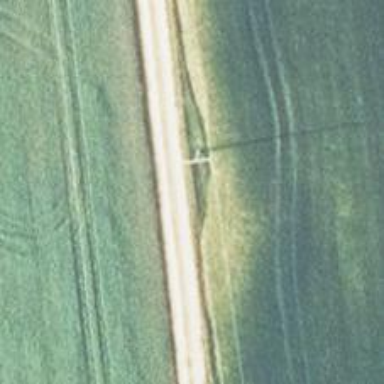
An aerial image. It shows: Power pole.